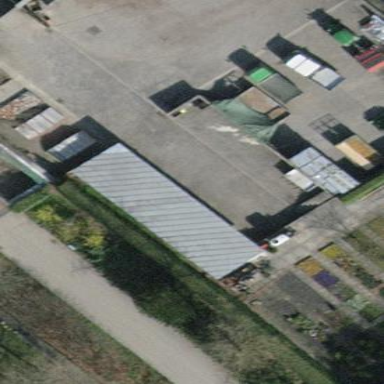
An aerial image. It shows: Garage building.